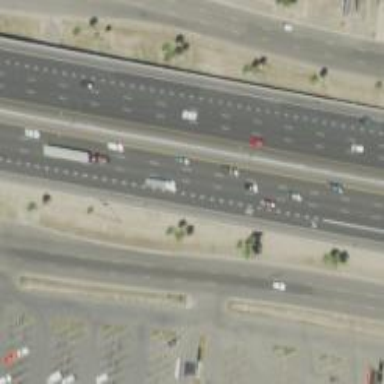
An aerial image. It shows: View of motorway.